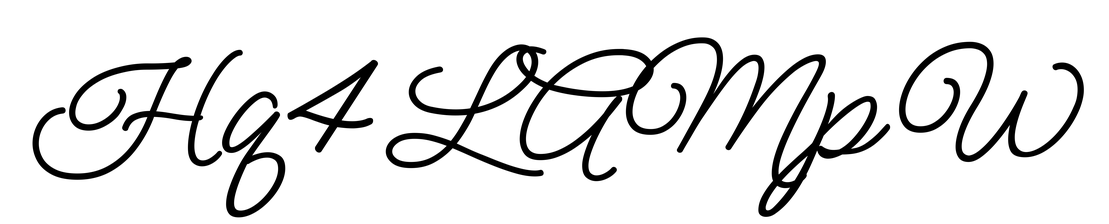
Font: MeowScript-Regular